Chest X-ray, AP view. Patient: 5 years old, sex F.
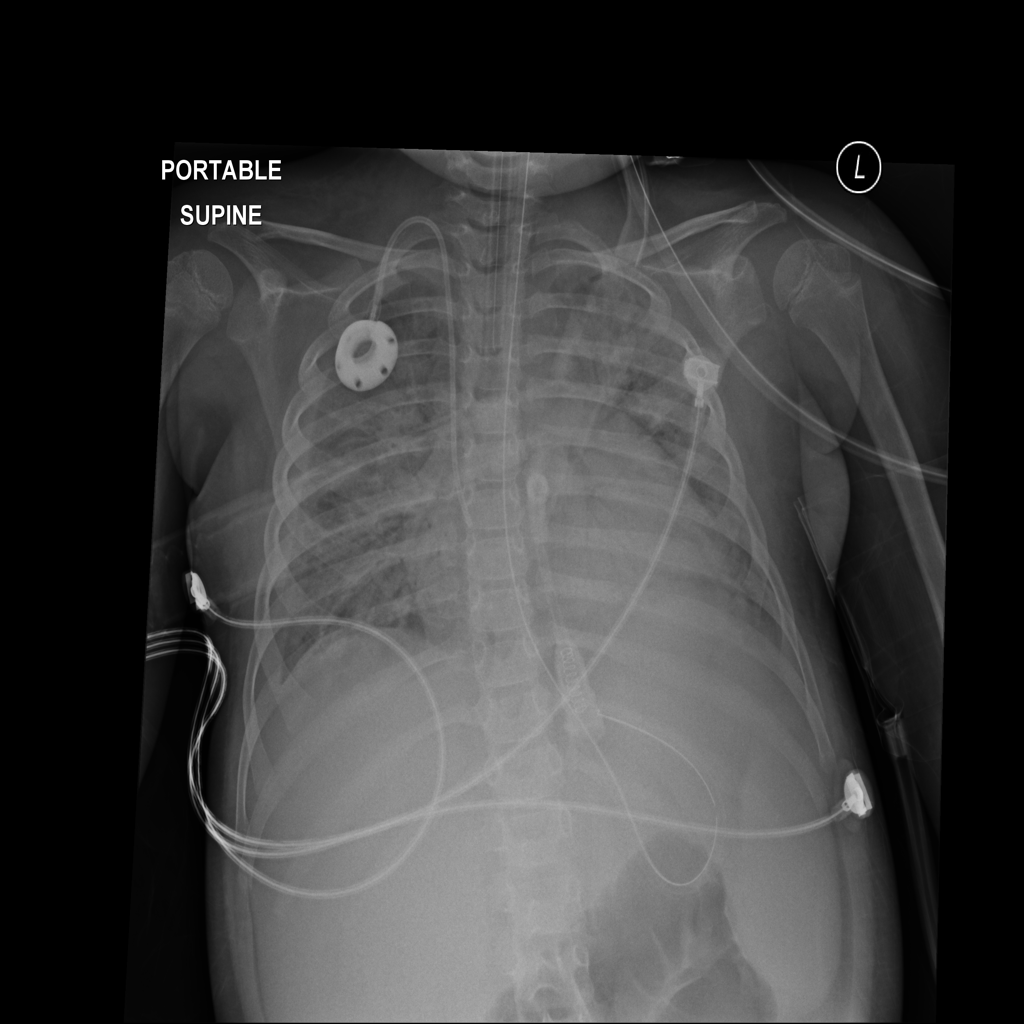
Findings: Effusion, Infiltration